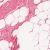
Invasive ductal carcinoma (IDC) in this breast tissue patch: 0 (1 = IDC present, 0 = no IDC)